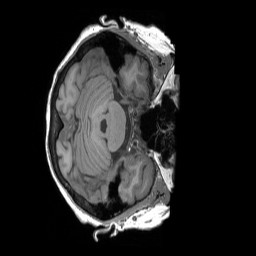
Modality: T1w
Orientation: axial
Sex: female
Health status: ill
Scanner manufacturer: siemens
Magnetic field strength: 3 T
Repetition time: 1.66 s
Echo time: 0.00254 s